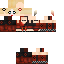
A female human skin with medium skin, wearing blonde long hair dressed in a red robe top and red pants, featuring a closed mouth.